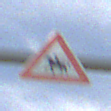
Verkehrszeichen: ReiterRechts
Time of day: MorningAfternoon
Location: Outdoor (Nature)
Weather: PartlyCloudy
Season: NotSpecified
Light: Natural